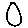
Label: circle